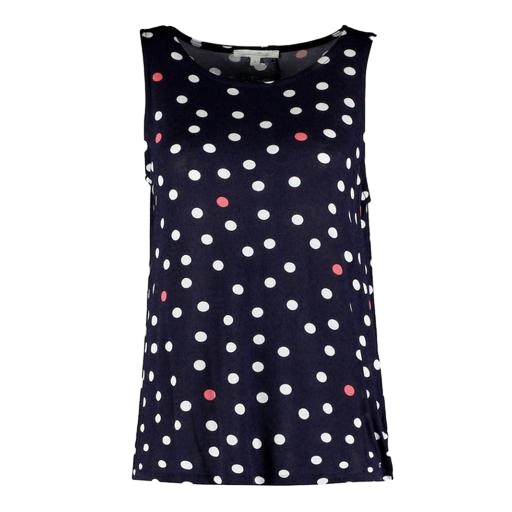
navy spot pleat front top, black sleeveless polka dot top, blue relaxed dotted top, white background